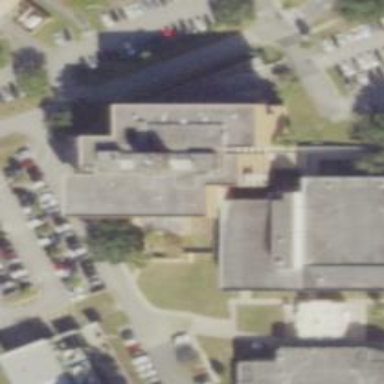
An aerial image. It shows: College building.